Question: I am missing the post menu from my wordpress site, I can only add bold, Italic, and underline with the HTML menu, that means with code.
I bought a plugin for post slides, and the plugin is shown only when the "normal" menu of the post is there, currently I have the HTML menu where you insert code into your articles.
Here is a screenshot.

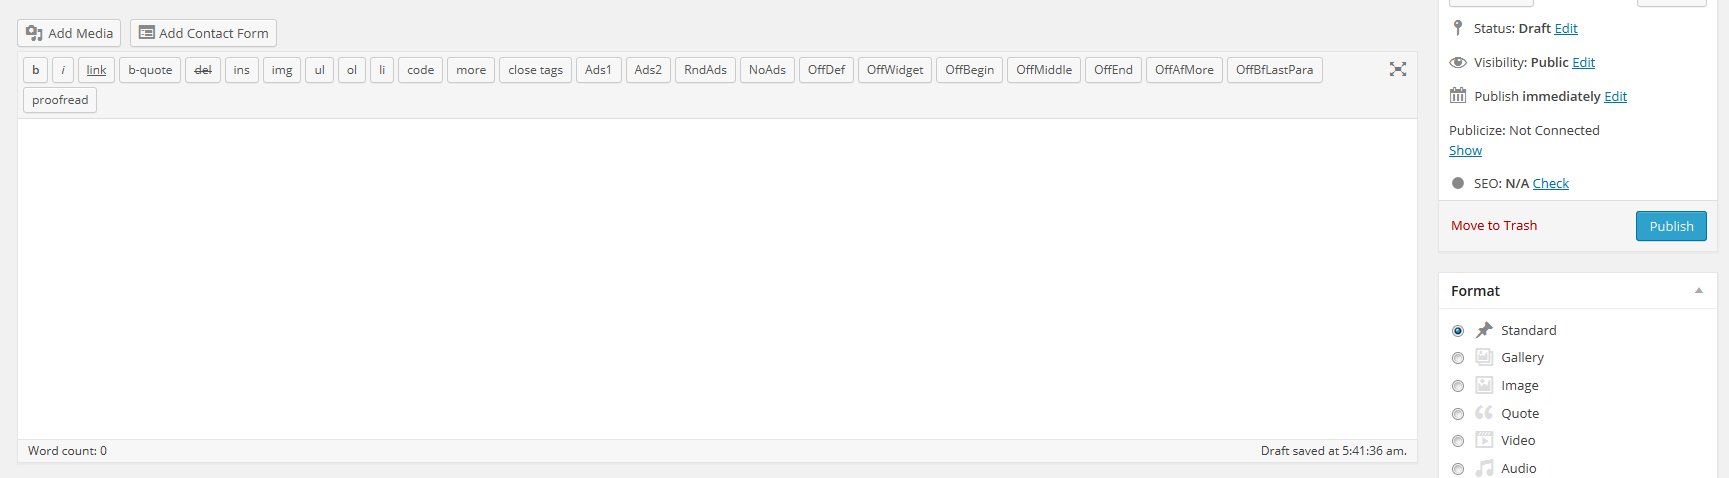
Answer: Go to Users > Your Profile and uncheck "Disable the visual editor when writing".
If the problem prospers, then try to select another default template. If the problem is solved the check your functions.php file of the template, because it caused the problem.
There could be a problem from one of your plugins. Deactivate them all and try again.
Hope the problem will be solved.